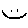
Label: smiley face